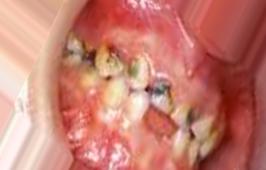
Condition: Caries